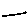
Label: line